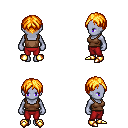
a pixel art fantasy rpg character, female body template, dark elf, purple skin, brown pirate shirt, red pants, light blonde parted hairstyle, gold boots, four views (front, back, left, right), 2x2 character sprite sheet, small pixel art, hard edges, no anti-aliasing